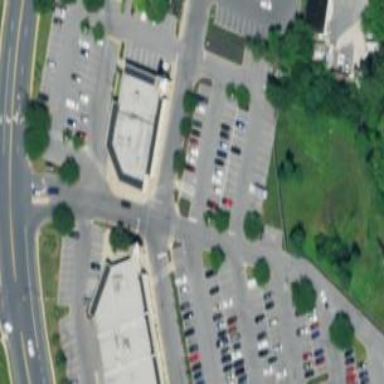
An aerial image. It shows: Parking space is available.